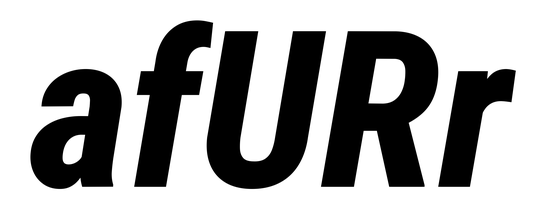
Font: Roboto-Italic_Condensed_ExtraBold_Italic